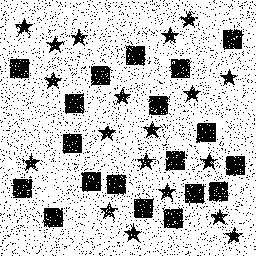
Squares: 19
Triangles: 0
Stars: 19
Total shapes: 38